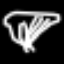
Label: diamond